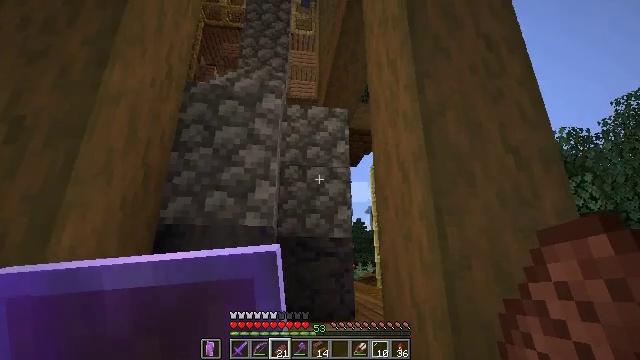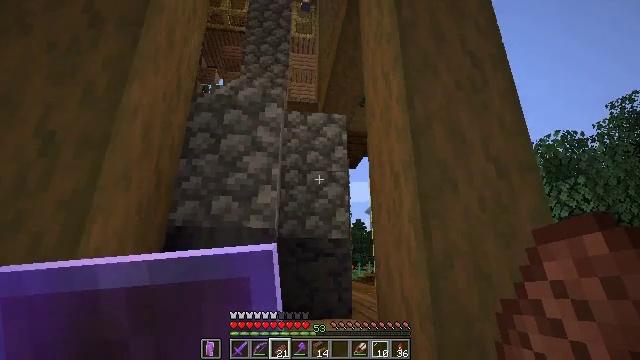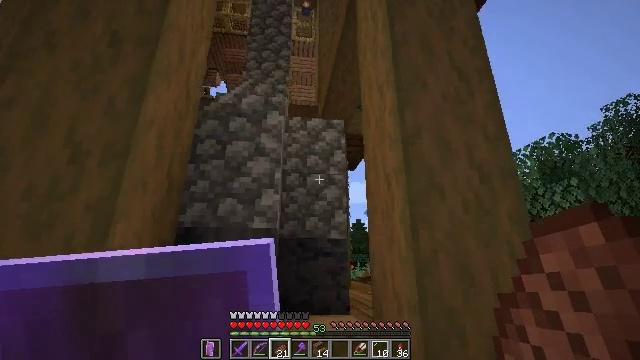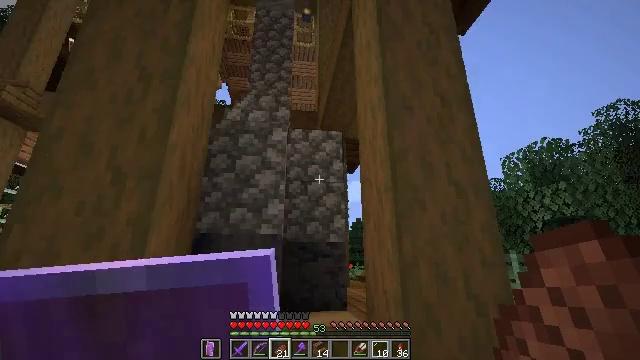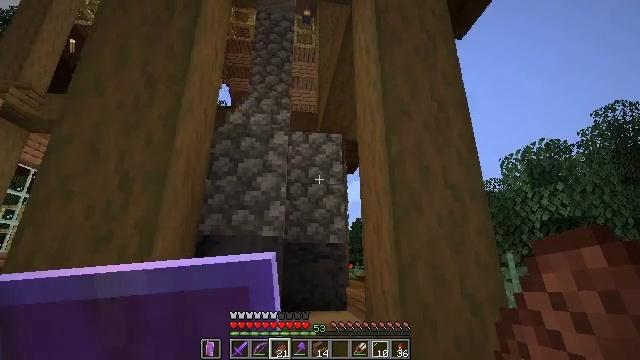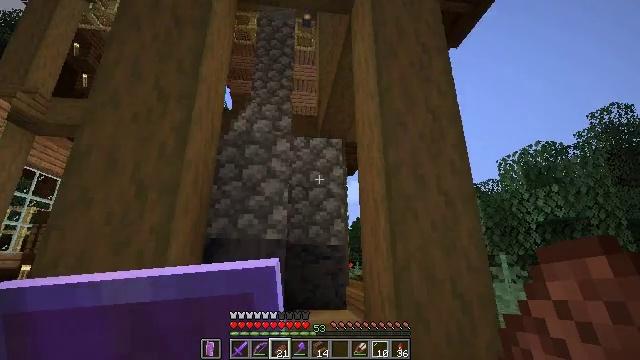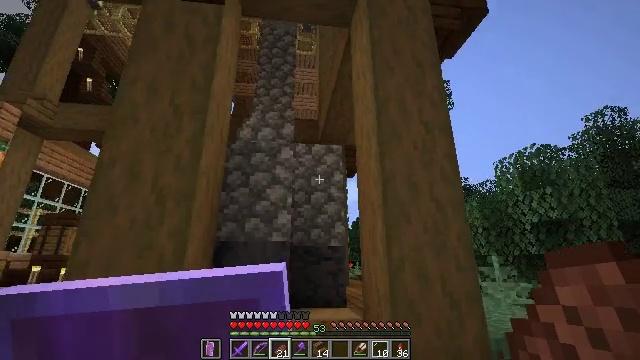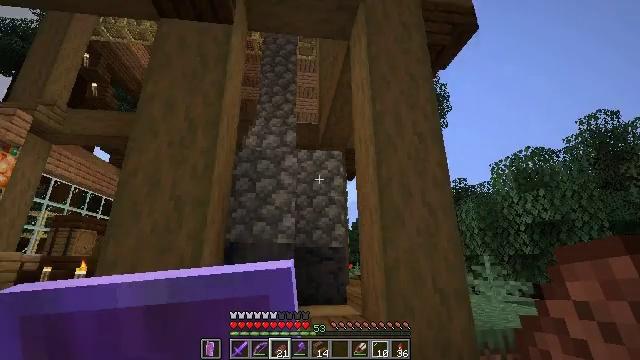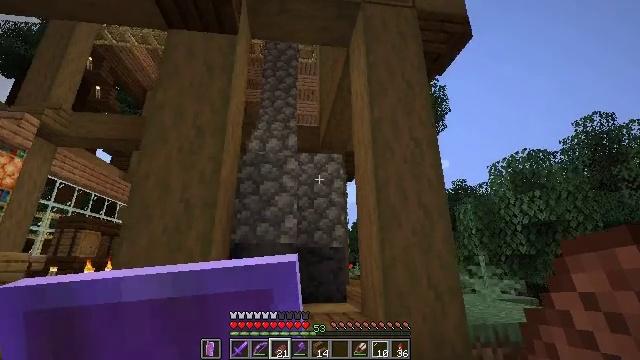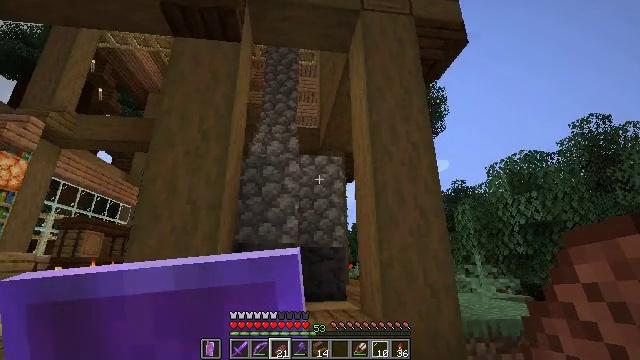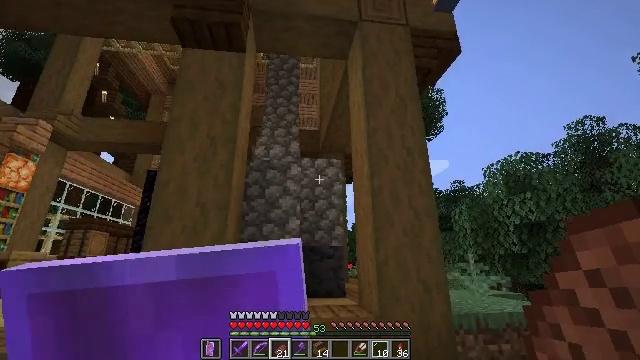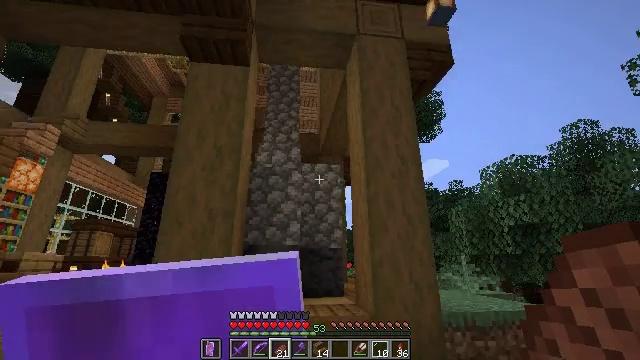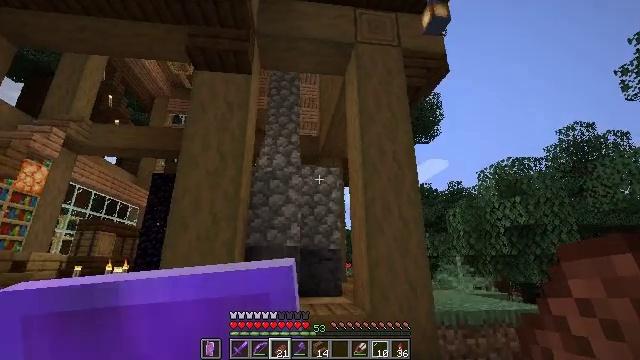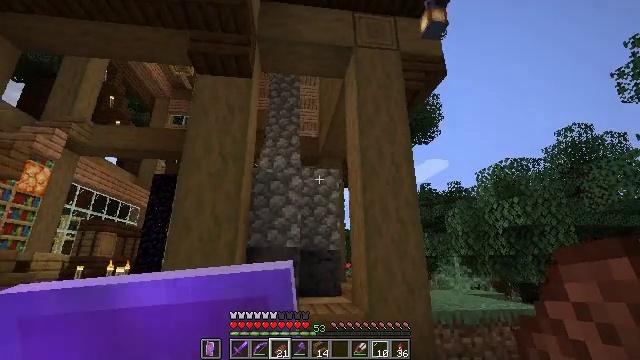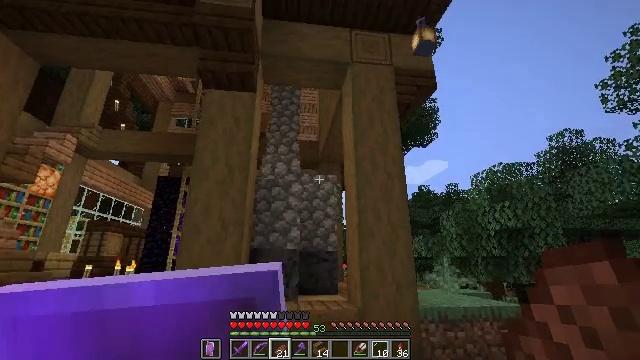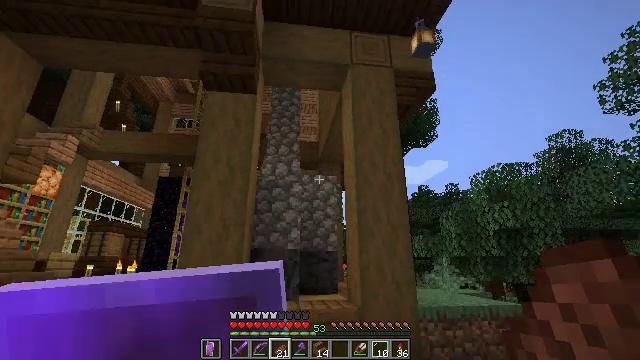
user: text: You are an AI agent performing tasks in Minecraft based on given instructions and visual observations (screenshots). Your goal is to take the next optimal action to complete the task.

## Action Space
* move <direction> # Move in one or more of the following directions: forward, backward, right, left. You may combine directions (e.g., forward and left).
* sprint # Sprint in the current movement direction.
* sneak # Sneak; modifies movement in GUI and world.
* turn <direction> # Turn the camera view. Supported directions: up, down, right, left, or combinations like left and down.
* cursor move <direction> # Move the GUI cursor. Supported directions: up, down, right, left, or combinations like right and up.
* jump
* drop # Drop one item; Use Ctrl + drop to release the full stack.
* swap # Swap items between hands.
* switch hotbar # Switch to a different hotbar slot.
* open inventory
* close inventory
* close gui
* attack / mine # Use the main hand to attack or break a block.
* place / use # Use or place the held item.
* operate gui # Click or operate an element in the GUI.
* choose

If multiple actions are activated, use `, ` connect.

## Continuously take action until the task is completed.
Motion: motion action
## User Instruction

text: Collect vines by mining them.
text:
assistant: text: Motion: move back
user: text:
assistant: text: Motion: move back
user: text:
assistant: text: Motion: move back
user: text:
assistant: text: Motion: move back
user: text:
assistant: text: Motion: move back
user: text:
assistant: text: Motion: move back
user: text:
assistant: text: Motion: move back
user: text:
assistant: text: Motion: move back
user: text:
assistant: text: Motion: move back
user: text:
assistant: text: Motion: move back
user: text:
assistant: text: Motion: move back
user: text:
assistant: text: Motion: move back
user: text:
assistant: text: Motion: move back
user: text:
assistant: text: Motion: move back
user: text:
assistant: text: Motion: no_op
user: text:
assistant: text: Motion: no_op
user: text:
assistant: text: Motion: no_op
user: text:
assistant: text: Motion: no_op
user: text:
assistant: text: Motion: no_op
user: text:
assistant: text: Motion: no_op
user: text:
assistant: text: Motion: no_op
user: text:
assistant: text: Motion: move forward, turn left and down
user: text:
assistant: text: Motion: move forward, turn left and down
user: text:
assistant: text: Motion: move forward, turn left and down
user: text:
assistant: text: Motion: move forward, turn left and down
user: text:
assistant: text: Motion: move forward
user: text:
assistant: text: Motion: move forward, turn left
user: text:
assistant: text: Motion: move forward
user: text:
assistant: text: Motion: move forward
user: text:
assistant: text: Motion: move forward, turn left